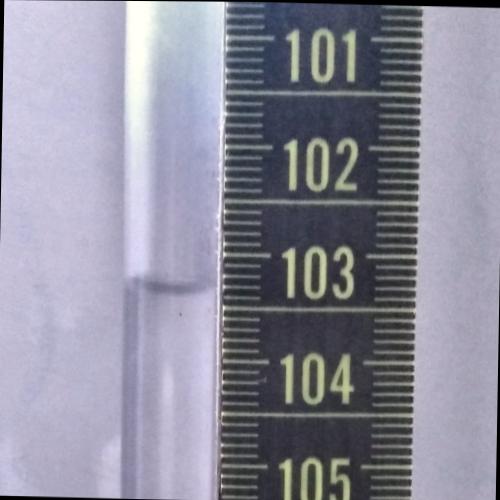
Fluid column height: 103.3 cm